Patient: sex M, age 64
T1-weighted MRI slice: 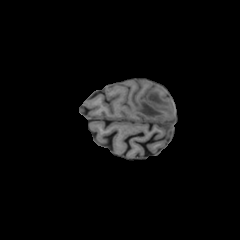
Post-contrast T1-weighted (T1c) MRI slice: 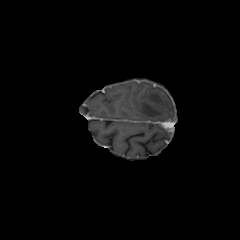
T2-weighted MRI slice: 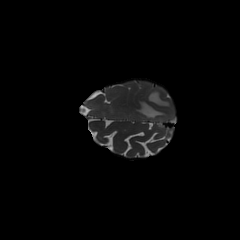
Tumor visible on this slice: yes
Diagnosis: Glioblastoma, IDH-wildtype
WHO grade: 4